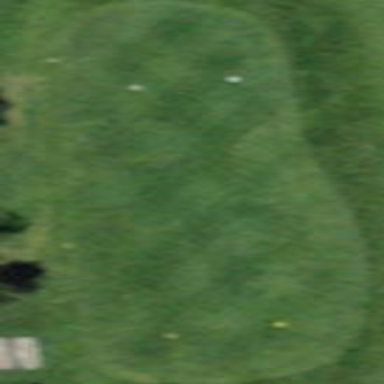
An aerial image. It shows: Golf tee.